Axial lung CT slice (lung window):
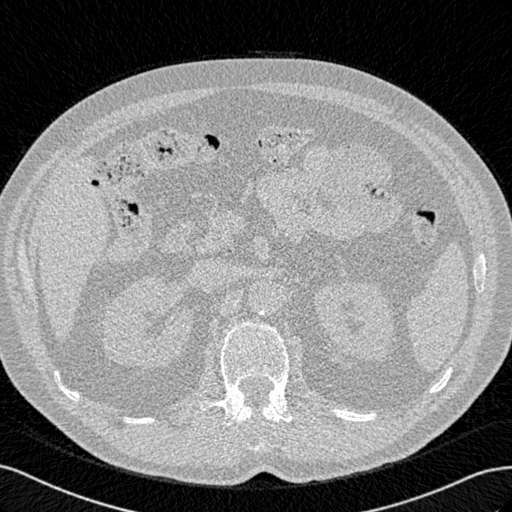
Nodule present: no